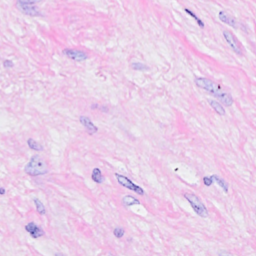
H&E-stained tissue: Breast